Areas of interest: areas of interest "Pharmacy"
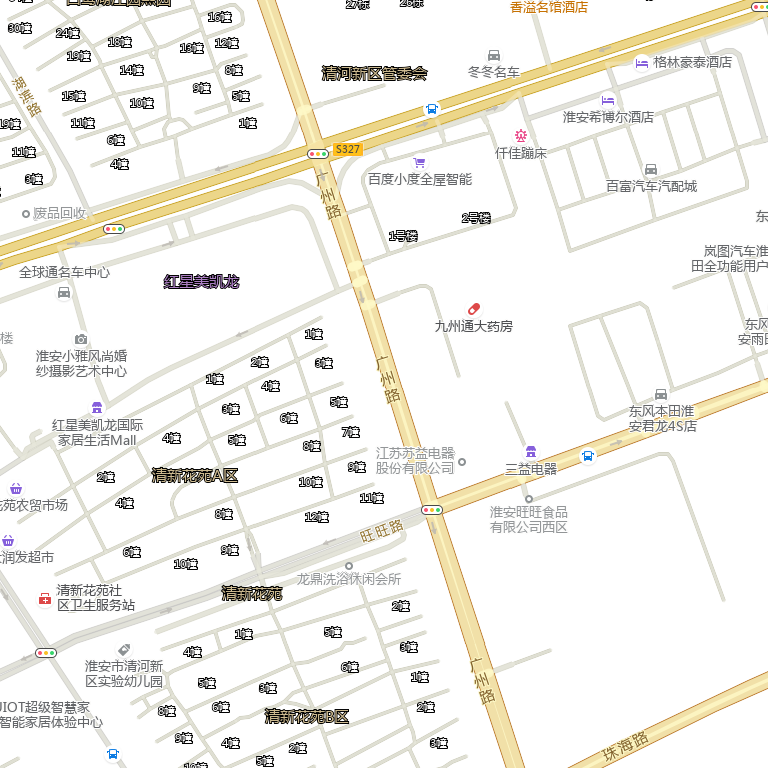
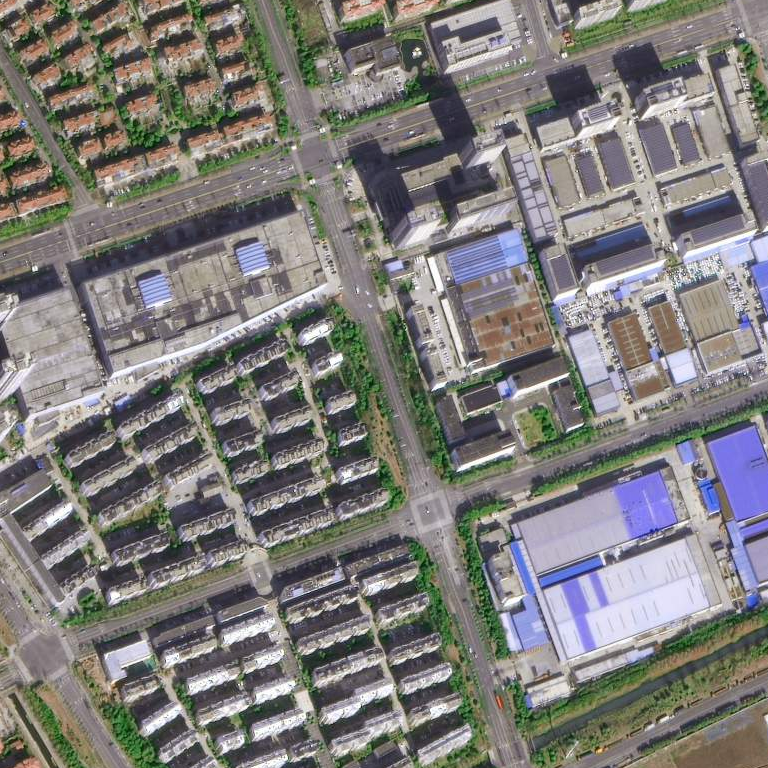